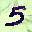
Label: 5